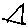
Label: triangle